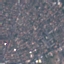
Label: Residential